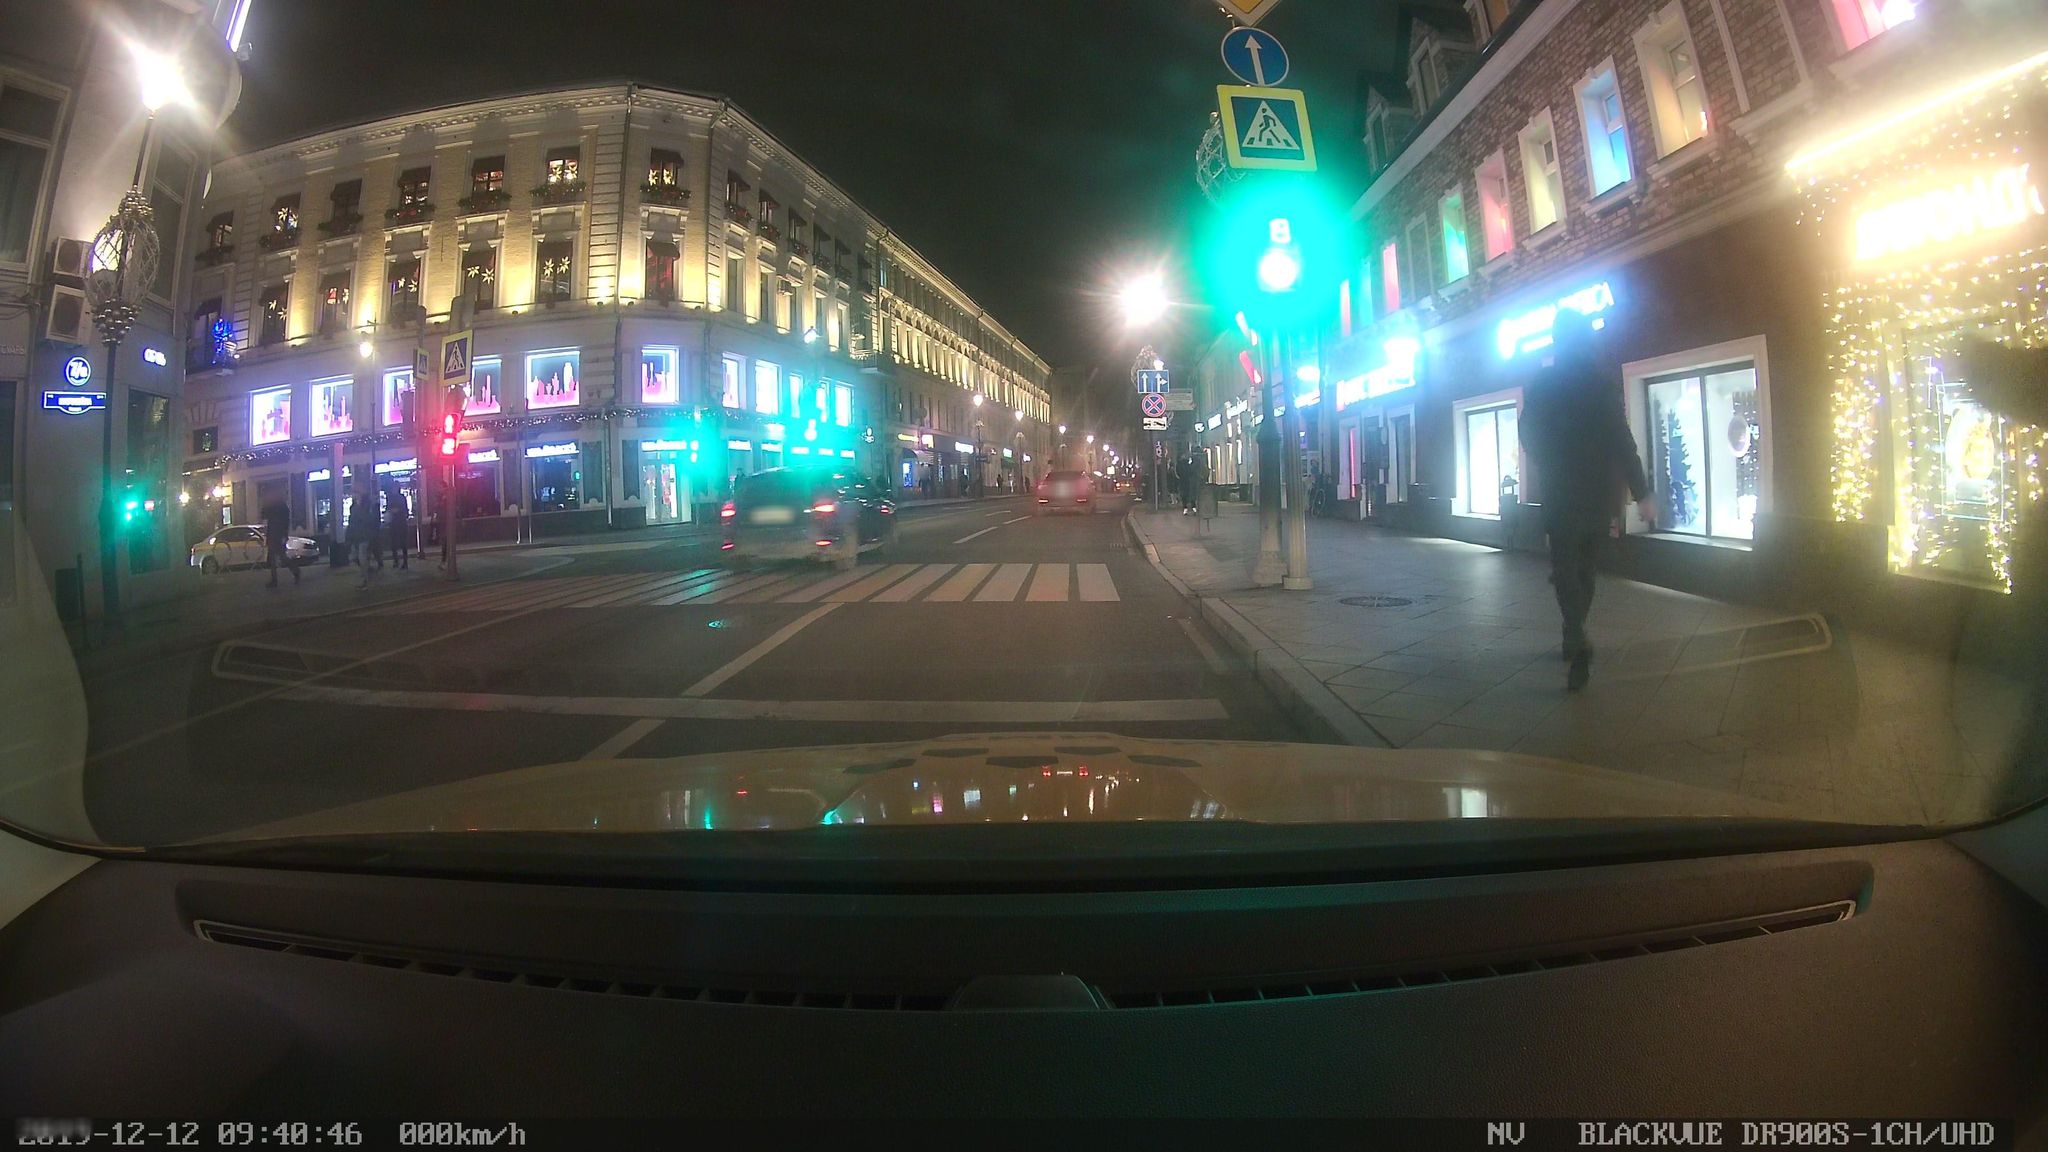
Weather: clear
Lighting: night
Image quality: slightly poor
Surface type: driving surface
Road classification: secondary
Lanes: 3
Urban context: urban centre
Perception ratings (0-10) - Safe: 2.14, Lively: 3.2, Beautiful: 3.98, Boring: 0.22, Depressing: 5.18, Wealthy: 4.73